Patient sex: M
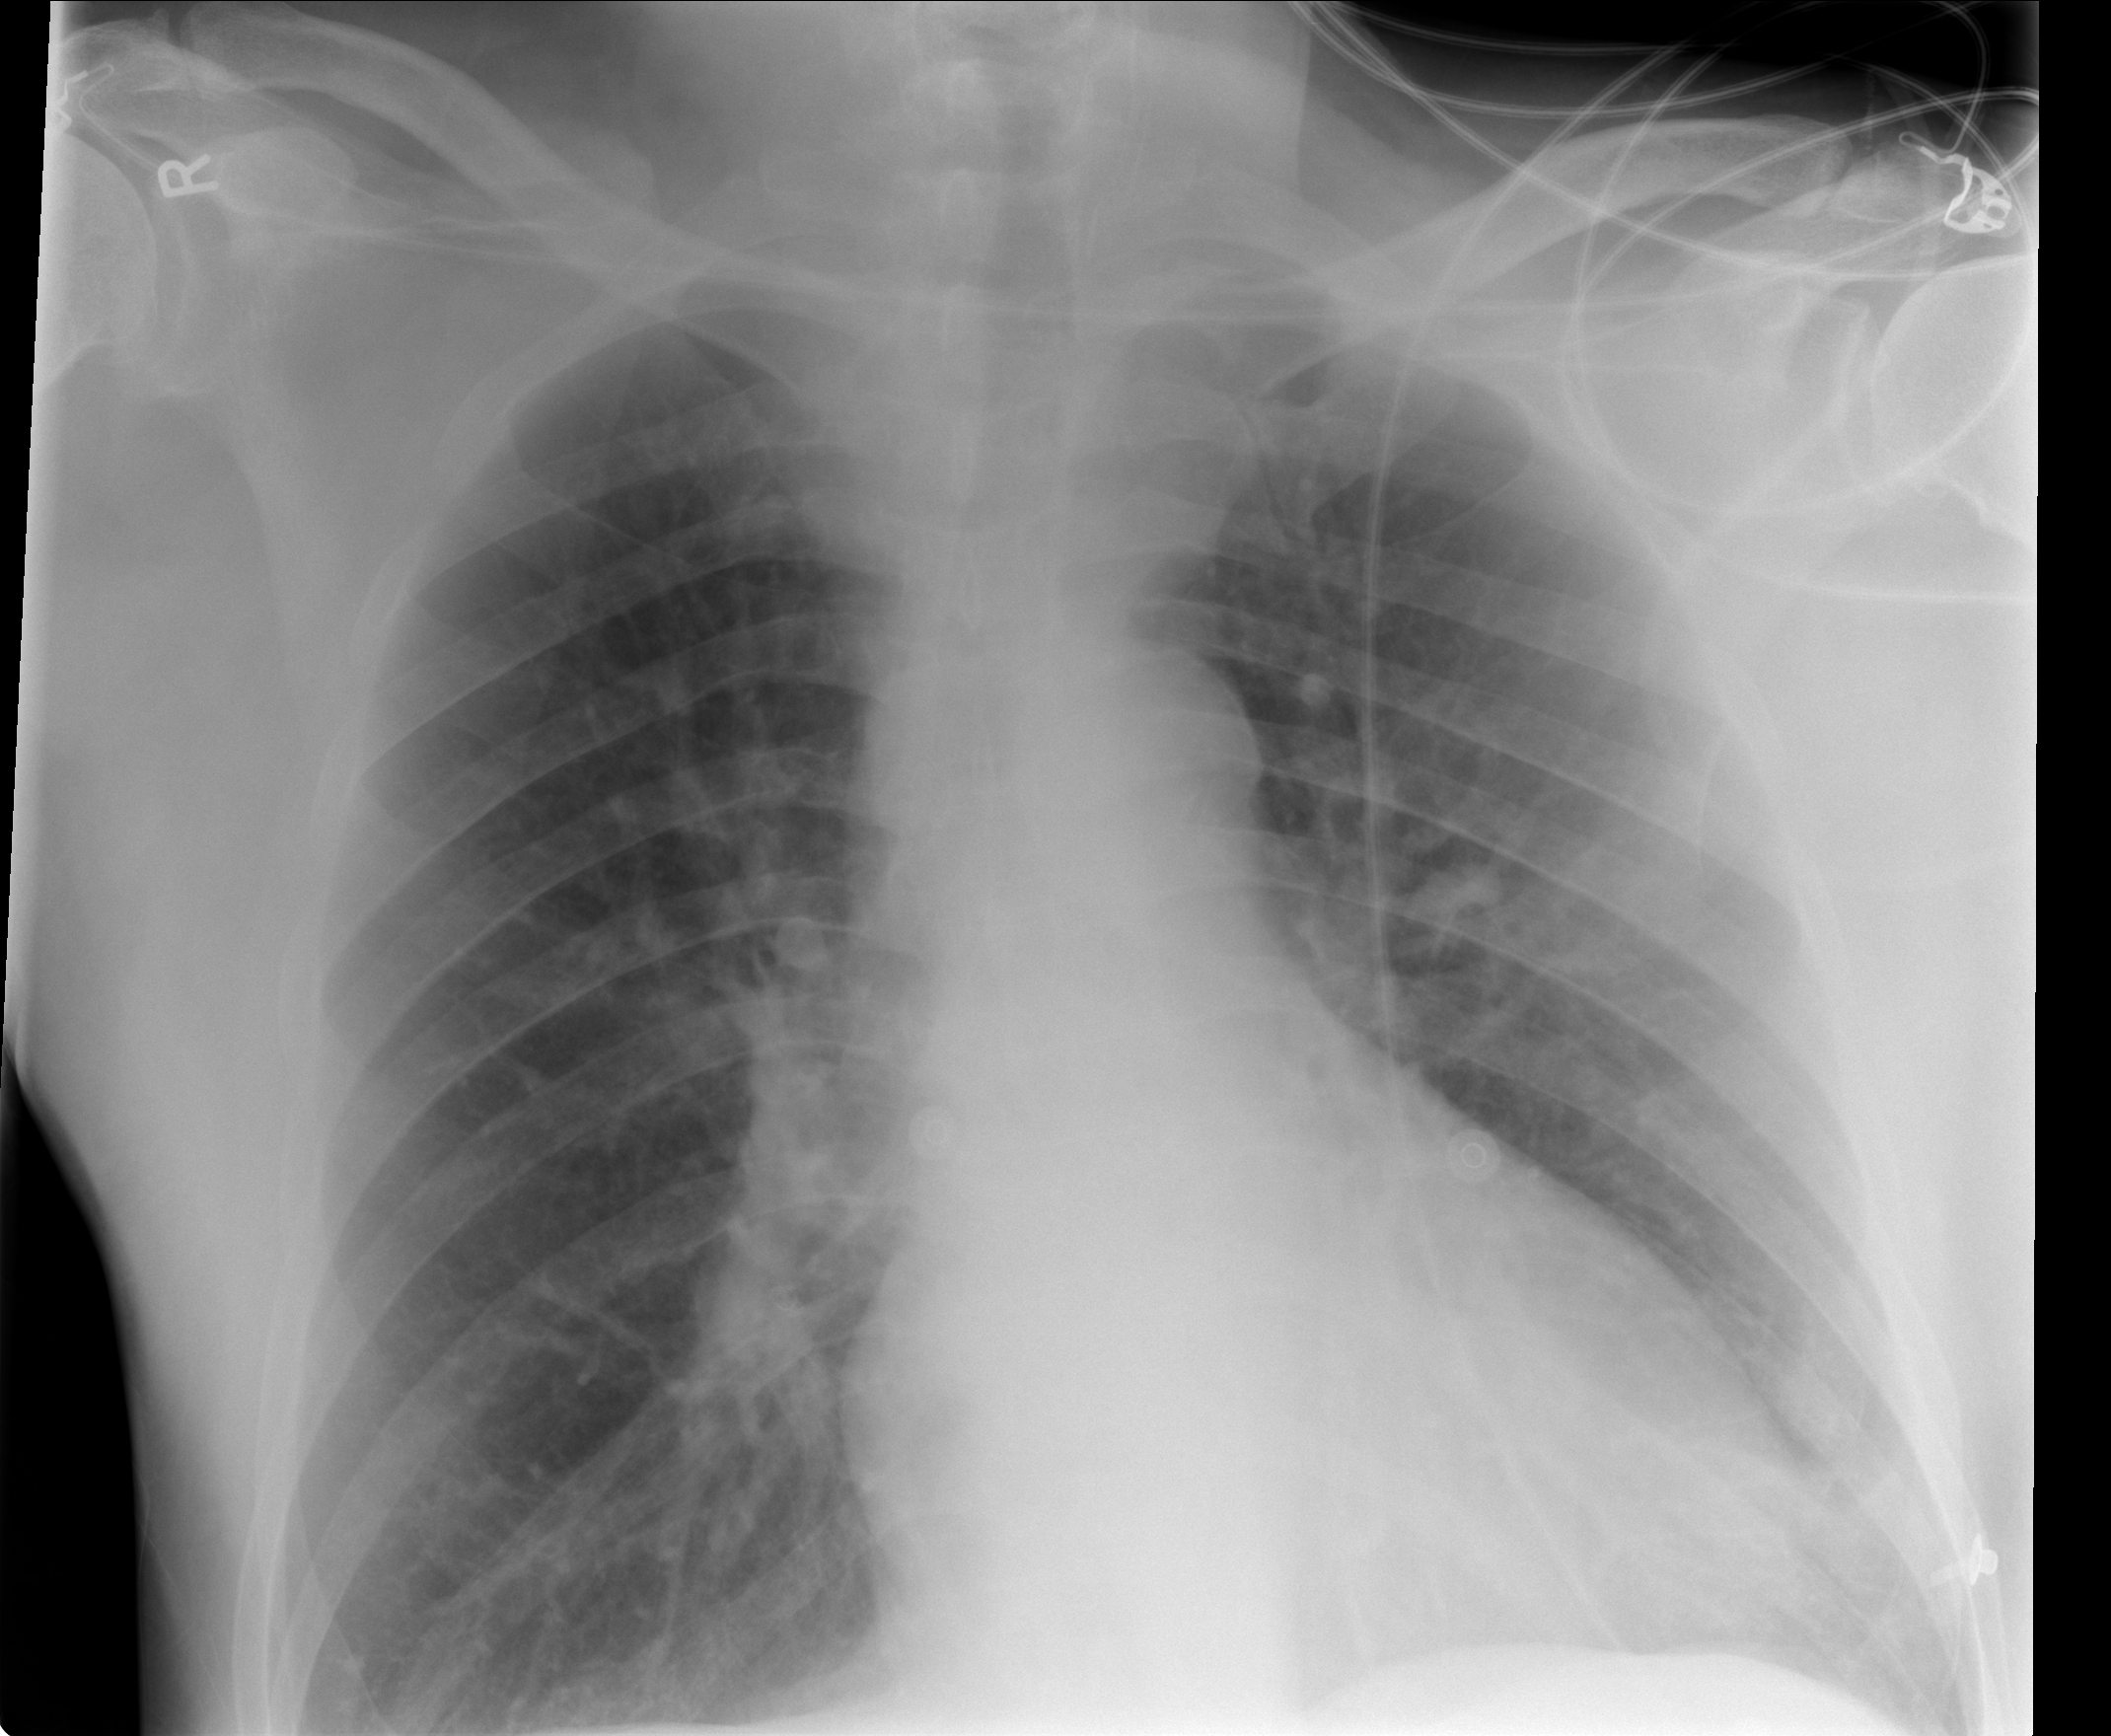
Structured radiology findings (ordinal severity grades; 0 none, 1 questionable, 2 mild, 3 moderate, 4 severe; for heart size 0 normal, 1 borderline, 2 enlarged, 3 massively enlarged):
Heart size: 0
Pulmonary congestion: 1
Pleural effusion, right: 0
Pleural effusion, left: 1
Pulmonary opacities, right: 0
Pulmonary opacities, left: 1
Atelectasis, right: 2
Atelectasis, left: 2